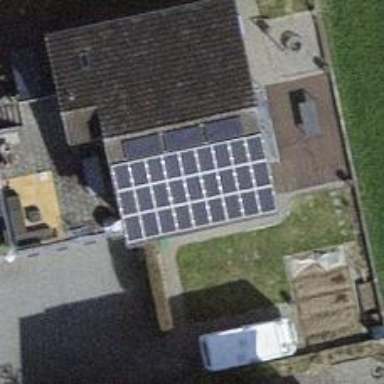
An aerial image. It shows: Solar power generator.